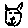
Label: cat